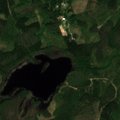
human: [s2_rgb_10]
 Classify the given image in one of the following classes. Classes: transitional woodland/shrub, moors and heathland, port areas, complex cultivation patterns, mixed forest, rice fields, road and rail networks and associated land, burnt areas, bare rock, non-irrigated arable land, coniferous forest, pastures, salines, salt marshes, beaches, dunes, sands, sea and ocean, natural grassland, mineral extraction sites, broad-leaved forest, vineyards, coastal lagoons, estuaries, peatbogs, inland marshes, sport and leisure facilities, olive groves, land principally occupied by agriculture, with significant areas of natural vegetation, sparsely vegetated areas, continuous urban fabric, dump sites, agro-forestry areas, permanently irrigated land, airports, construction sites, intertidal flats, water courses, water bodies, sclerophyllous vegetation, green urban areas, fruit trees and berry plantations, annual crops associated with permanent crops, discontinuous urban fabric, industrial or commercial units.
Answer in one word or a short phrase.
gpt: coniferous forest, mixed forest, transitional woodland/shrub